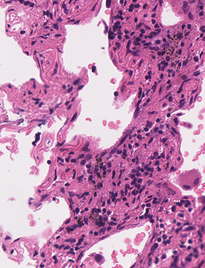
Tumor epithelial tissue: no
Tumor-associated stroma tissue: yes
Normal tissue: no